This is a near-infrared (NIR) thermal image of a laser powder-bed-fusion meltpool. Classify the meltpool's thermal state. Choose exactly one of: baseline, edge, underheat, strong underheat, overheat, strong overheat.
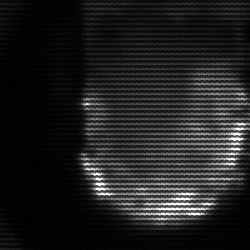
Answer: baseline